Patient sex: M
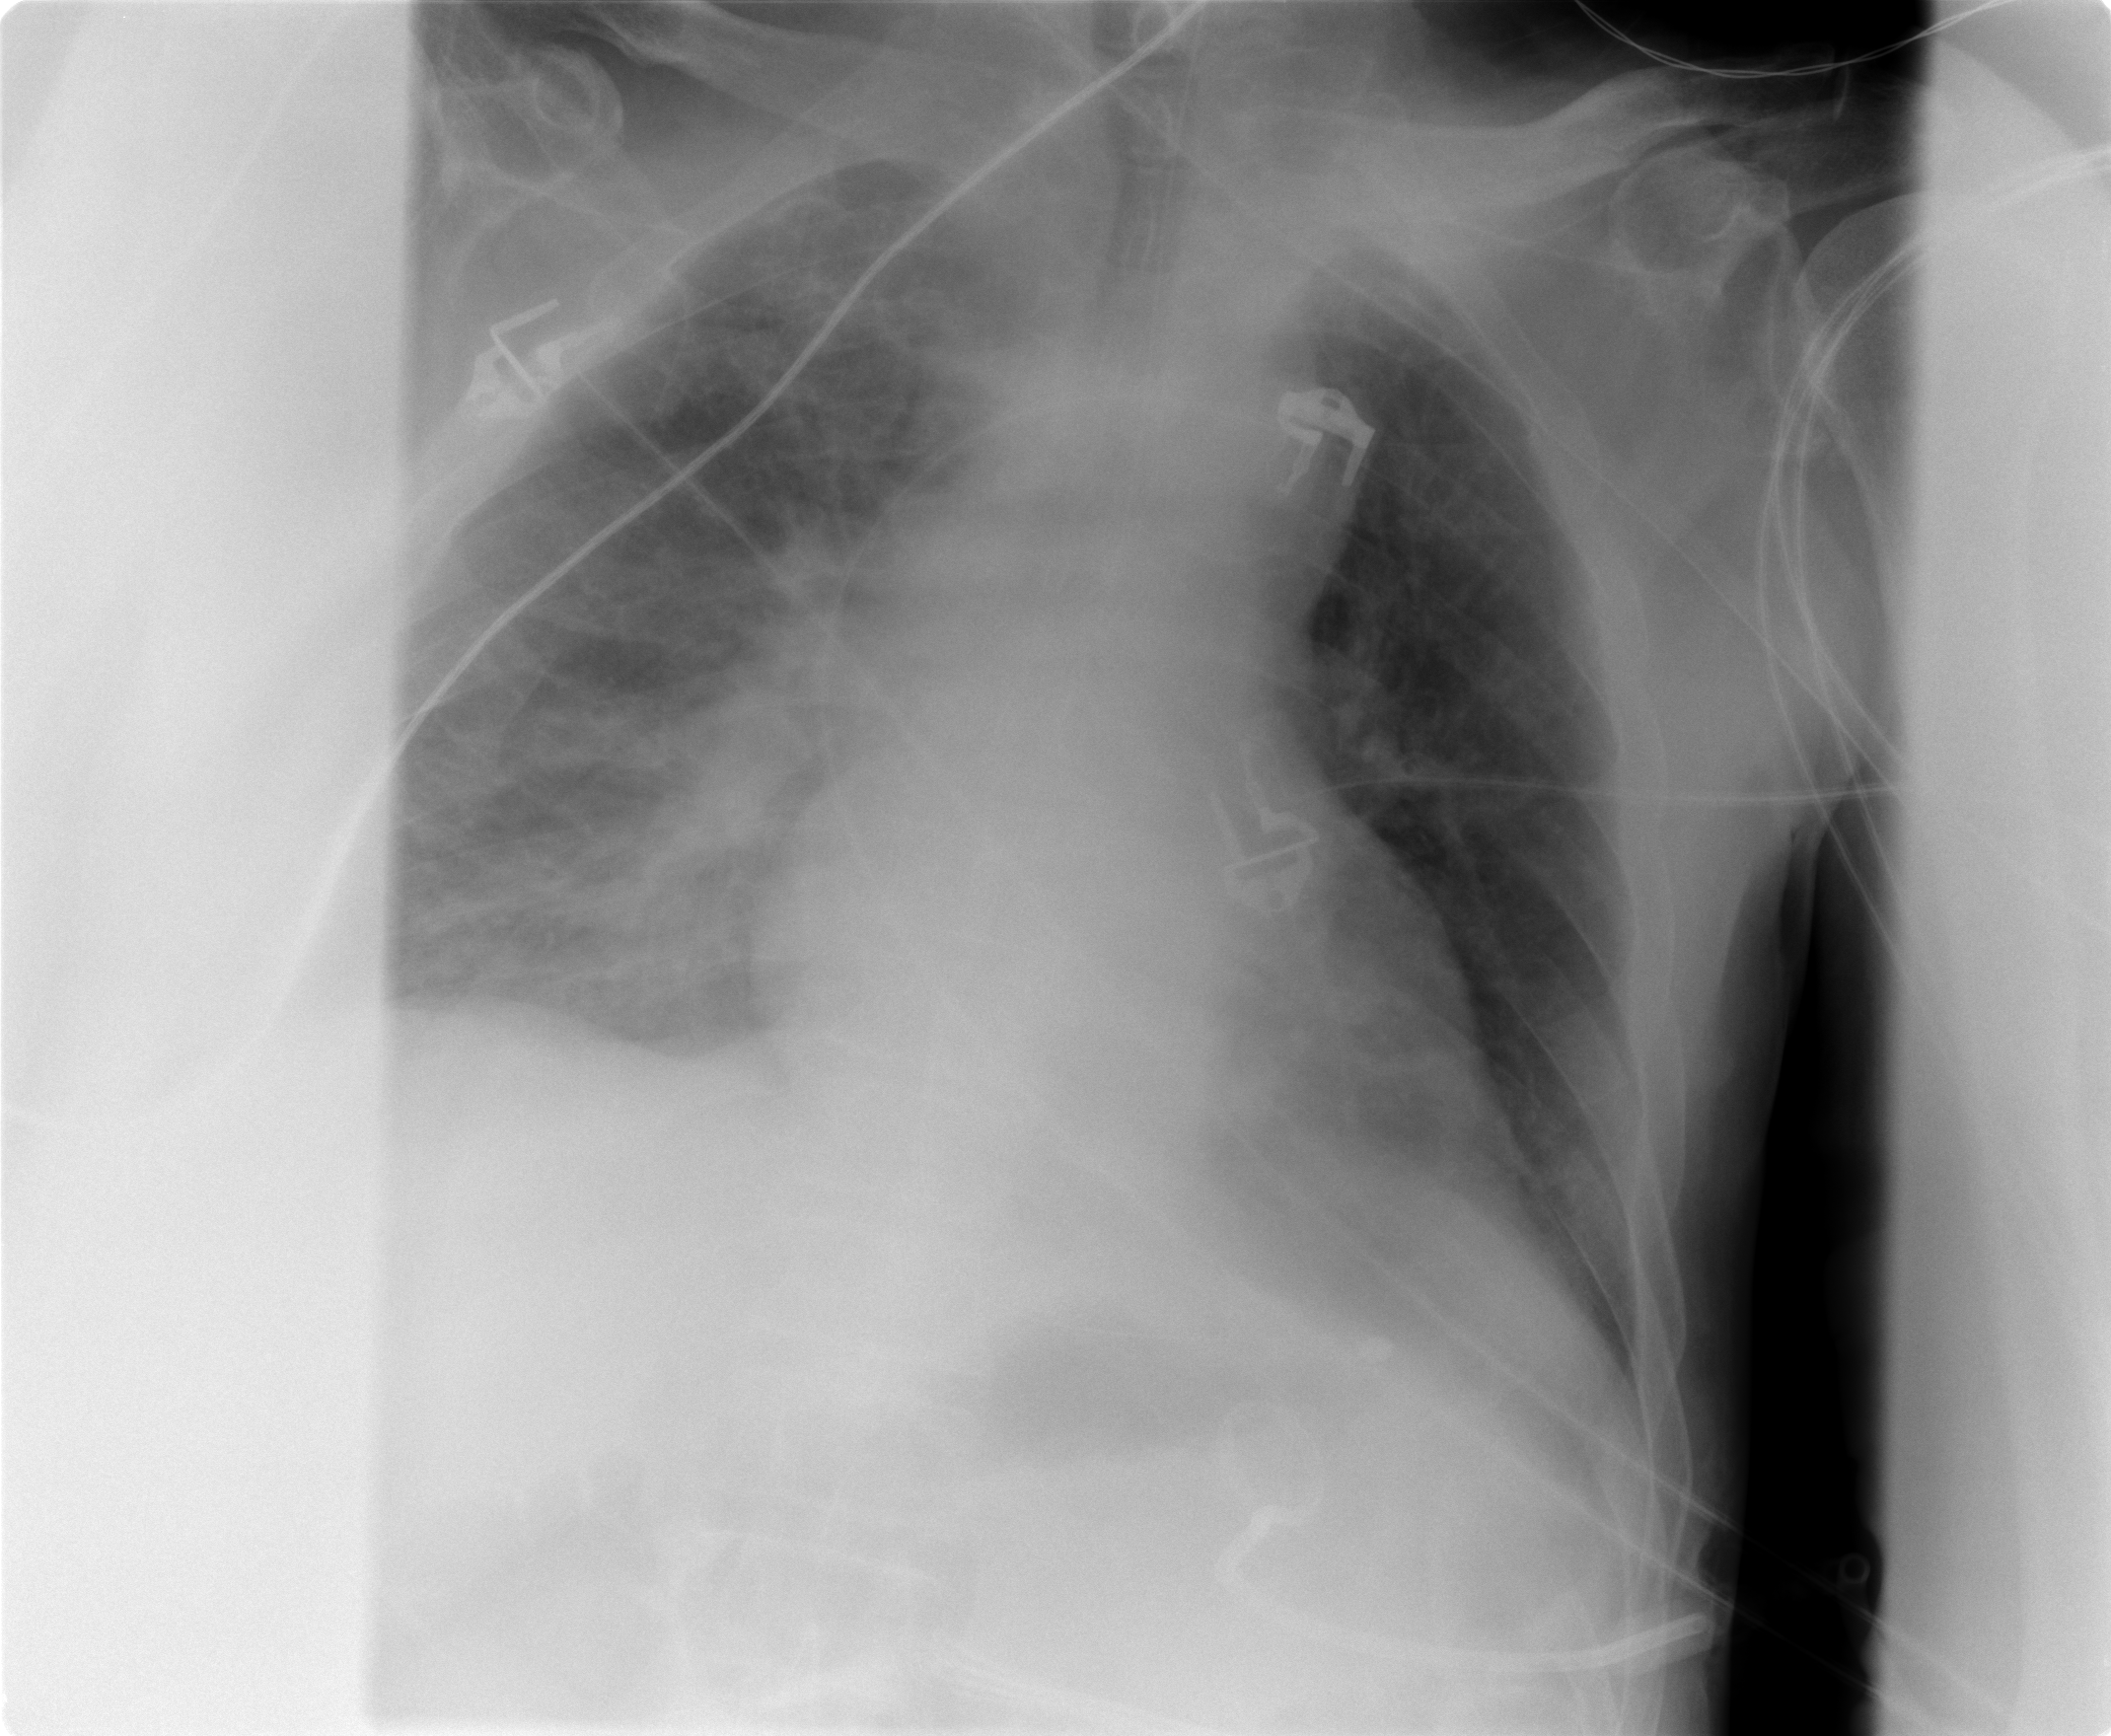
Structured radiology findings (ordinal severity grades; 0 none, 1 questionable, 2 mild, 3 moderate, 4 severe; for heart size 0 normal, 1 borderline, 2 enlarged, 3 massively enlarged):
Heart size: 1
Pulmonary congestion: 2
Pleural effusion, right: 2
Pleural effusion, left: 0
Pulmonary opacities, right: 3
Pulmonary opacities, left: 0
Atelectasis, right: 2
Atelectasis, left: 0